Question: I am very new to MVC and I am trying to make a CreateEmployee form in MVC. for now, all I am trying to achieve is to add the poulated dropdownlist for Departments to the form. the dropdownlist is populated from a database, and using Visual Studio, I connected to the DB and it created all the code file for the table. This is what the create form should look like. The form below is created using Angular js.

here is my Createform model.
'''
public class CreateEmployee
{
public int Id { get; set; }
public string FullName { get; set; }
[Required]
public string Notes { get; set; }
//add the dropdown list of departments here,i not sure on what to do here
//do i create an instance of dbcontext here or AngtestDepartment
public bool PerkCar { get; set; }
public bool PerkStock { get; set; }
public bool PerkSixWeeks { get; set; }
public string PayrollType { get; set; }
}
public ActionResult CreateEmployee()
{
return View();
}
'''
Here are the table codes that visual studio generated
Department Table
'''
using System;
using System.Collections.Generic;
public partial class AngTestDepartment
{
public int id { get; set; }
public string Department { get; set; }
}
'''
and the Department Table context
'''
using System;
using System.Data.Entity;
using System.Data.Entity.Infrastructure;
public partial class DepartmentDbContext : DbContext
{
public DepartmentDbContext()
: base("name=DepartmentDbContext")
{
}
protected override void OnModelCreating(DbModelBuilder modelBuilder)
{
throw new UnintentionalCodeFirstException();
}
public virtual DbSet<AngTestDepartment> AngTestDepartments { get; set; }
public System.Data.Entity.DbSet<AngularForms2.Models.CreateEmployee> CreateEmployees { get; set; }
}
'''
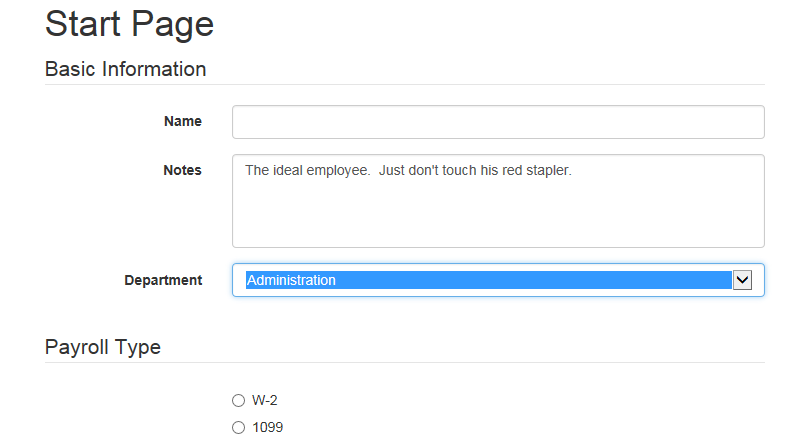
Answer: You should query the DB in the controller and supply that to the View, e.g. via the model:
Add the following to your model:
'''
public int Department { get; set; }
public IEnumerable<AngTestDepartment> Departments { get; set; }
'''
and in your Action:
'''
public ActionResult CreateEmployee()
{
using (var db = new DepartmentDbContext())
{
var model = new CreateEmployee();
model.Departments = db.AngTestDepartments.ToList();
return View(model);
}
}
'''
then inside your view you can do something like:
'''
@Html.DropDownListFor(m => m.Department,
Model.Departments.Select(d => new SelectListItem()
{
Value = d.id.ToString(),
Text = d.Department
}))
'''